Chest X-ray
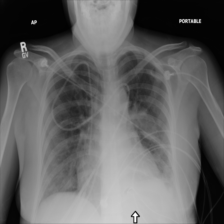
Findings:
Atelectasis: negative
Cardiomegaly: negative
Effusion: negative
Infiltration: negative
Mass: positive
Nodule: negative
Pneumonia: positive
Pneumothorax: negative
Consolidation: negative
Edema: negative
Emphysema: negative
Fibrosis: negative
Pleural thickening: negative
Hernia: negative